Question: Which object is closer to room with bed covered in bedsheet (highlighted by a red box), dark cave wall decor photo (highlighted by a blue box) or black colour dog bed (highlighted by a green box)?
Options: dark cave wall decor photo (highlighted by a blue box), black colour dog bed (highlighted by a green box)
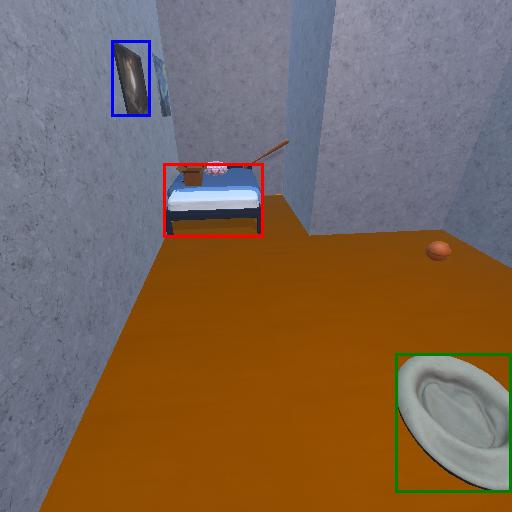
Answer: dark cave wall decor photo (highlighted by a blue box)